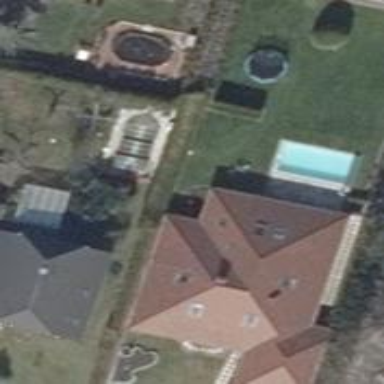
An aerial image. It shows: Detached building with hipped roof.